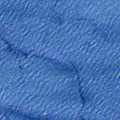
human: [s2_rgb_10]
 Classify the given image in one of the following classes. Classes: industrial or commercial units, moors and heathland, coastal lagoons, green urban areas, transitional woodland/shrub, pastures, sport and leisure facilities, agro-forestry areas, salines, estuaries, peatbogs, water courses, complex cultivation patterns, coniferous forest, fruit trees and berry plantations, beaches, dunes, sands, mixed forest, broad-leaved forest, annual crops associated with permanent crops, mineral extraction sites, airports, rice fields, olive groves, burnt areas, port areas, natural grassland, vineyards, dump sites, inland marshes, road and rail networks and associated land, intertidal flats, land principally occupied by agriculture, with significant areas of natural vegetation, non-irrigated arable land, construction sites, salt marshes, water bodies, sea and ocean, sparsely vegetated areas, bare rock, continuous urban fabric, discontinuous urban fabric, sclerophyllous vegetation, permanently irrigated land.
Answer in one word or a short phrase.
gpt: sea and ocean